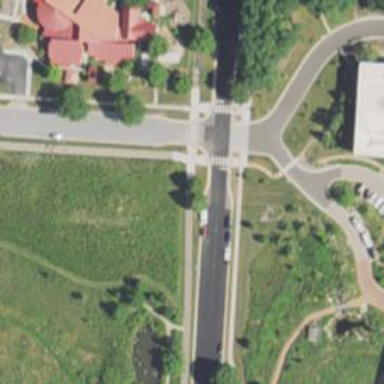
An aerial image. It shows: Marked road crossing.